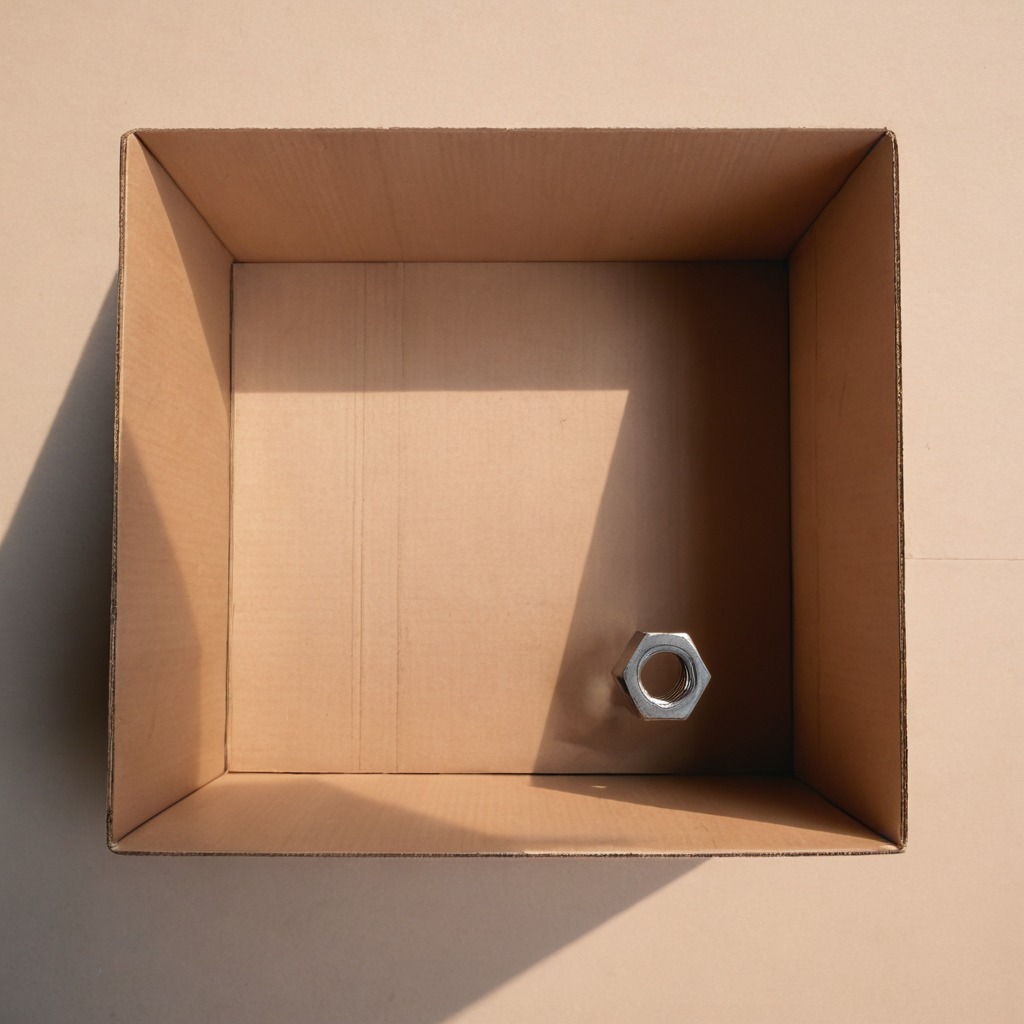
A metal nut is lying on a clean dry cardboard box surface in an outdoor workshop during daytime bright natural light soft shadows slightly creased but